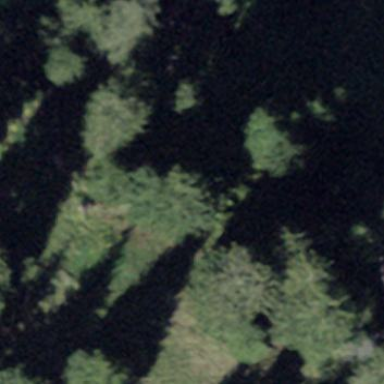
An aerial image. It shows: Forest area.